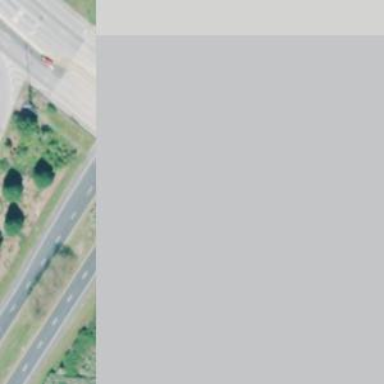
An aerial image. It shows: Expressway with asphalt surface classified as trunk highway.